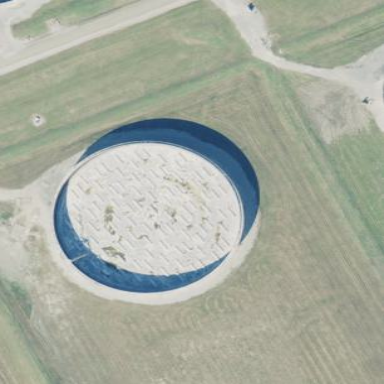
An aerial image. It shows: Storage tank that is man-made.